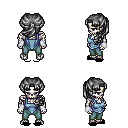
a pixel art fantasy rpg character, male body template, skeleton, blue vest, teal pants, gray princess hairstyle, white cloth bracers, black slippers, four views (front, back, left, right), 2x2 character sprite sheet, small pixel art, hard edges, no anti-aliasing